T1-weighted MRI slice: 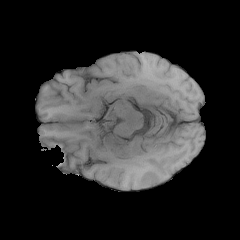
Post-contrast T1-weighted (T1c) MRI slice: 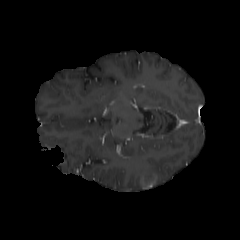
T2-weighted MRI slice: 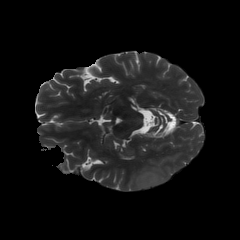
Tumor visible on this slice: yes